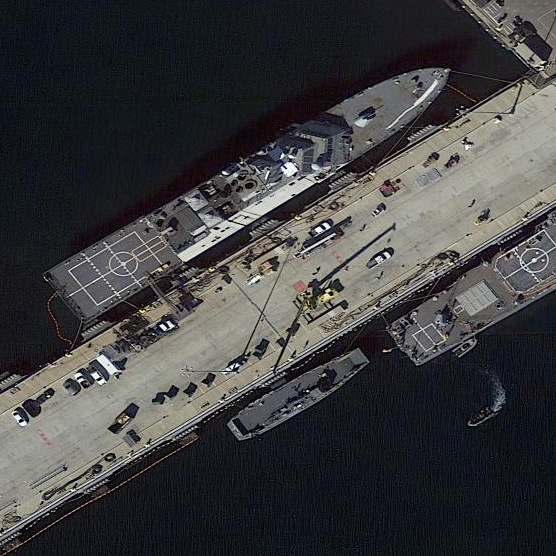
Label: Freedom-class_combat_ship